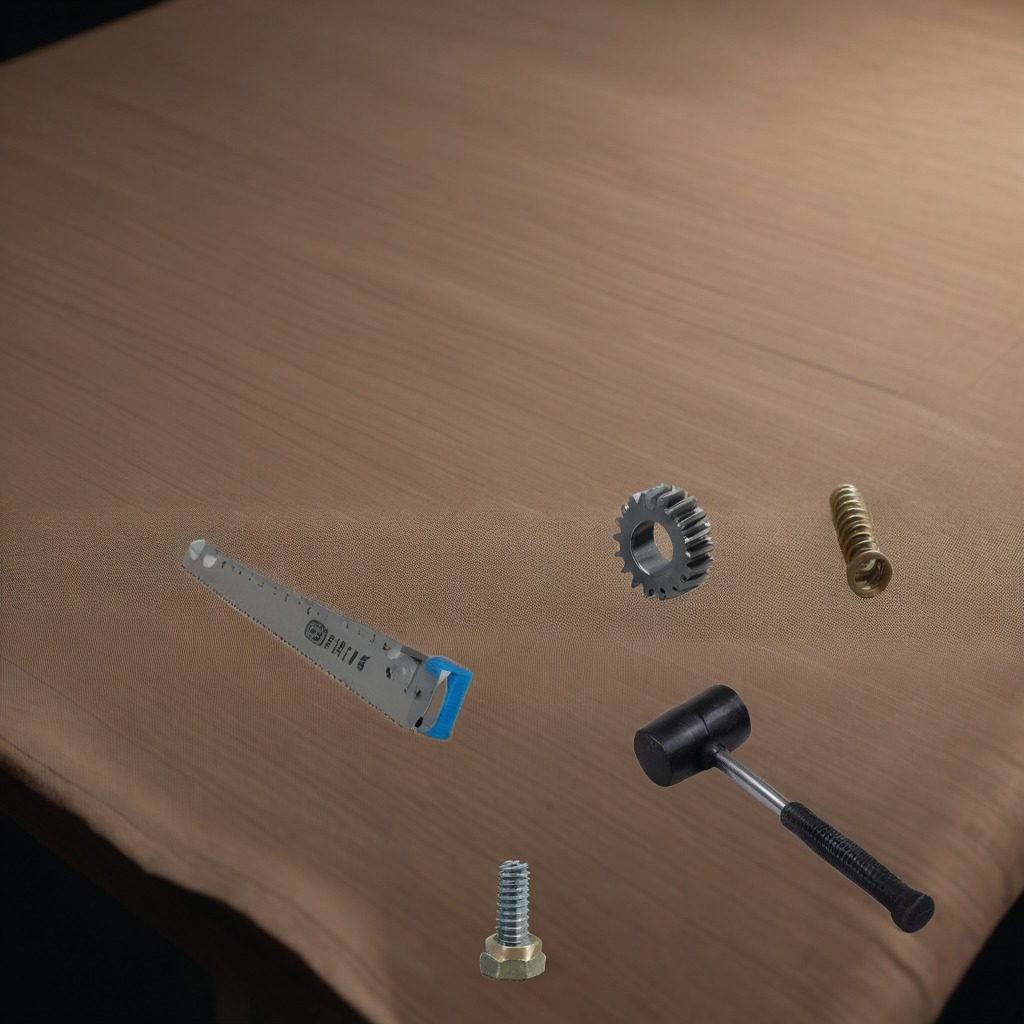
A steel gear with teeth, a hammer, a metal machine screw, a coiled metal spring, and a handheld metal saw are lying on the wooden table.